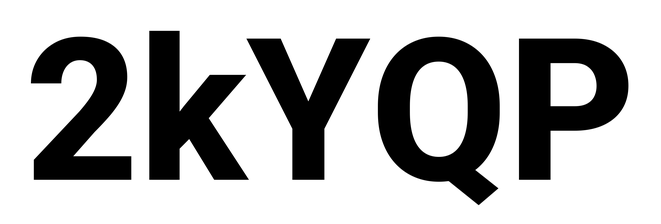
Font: Roboto_ExtraBold